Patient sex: M
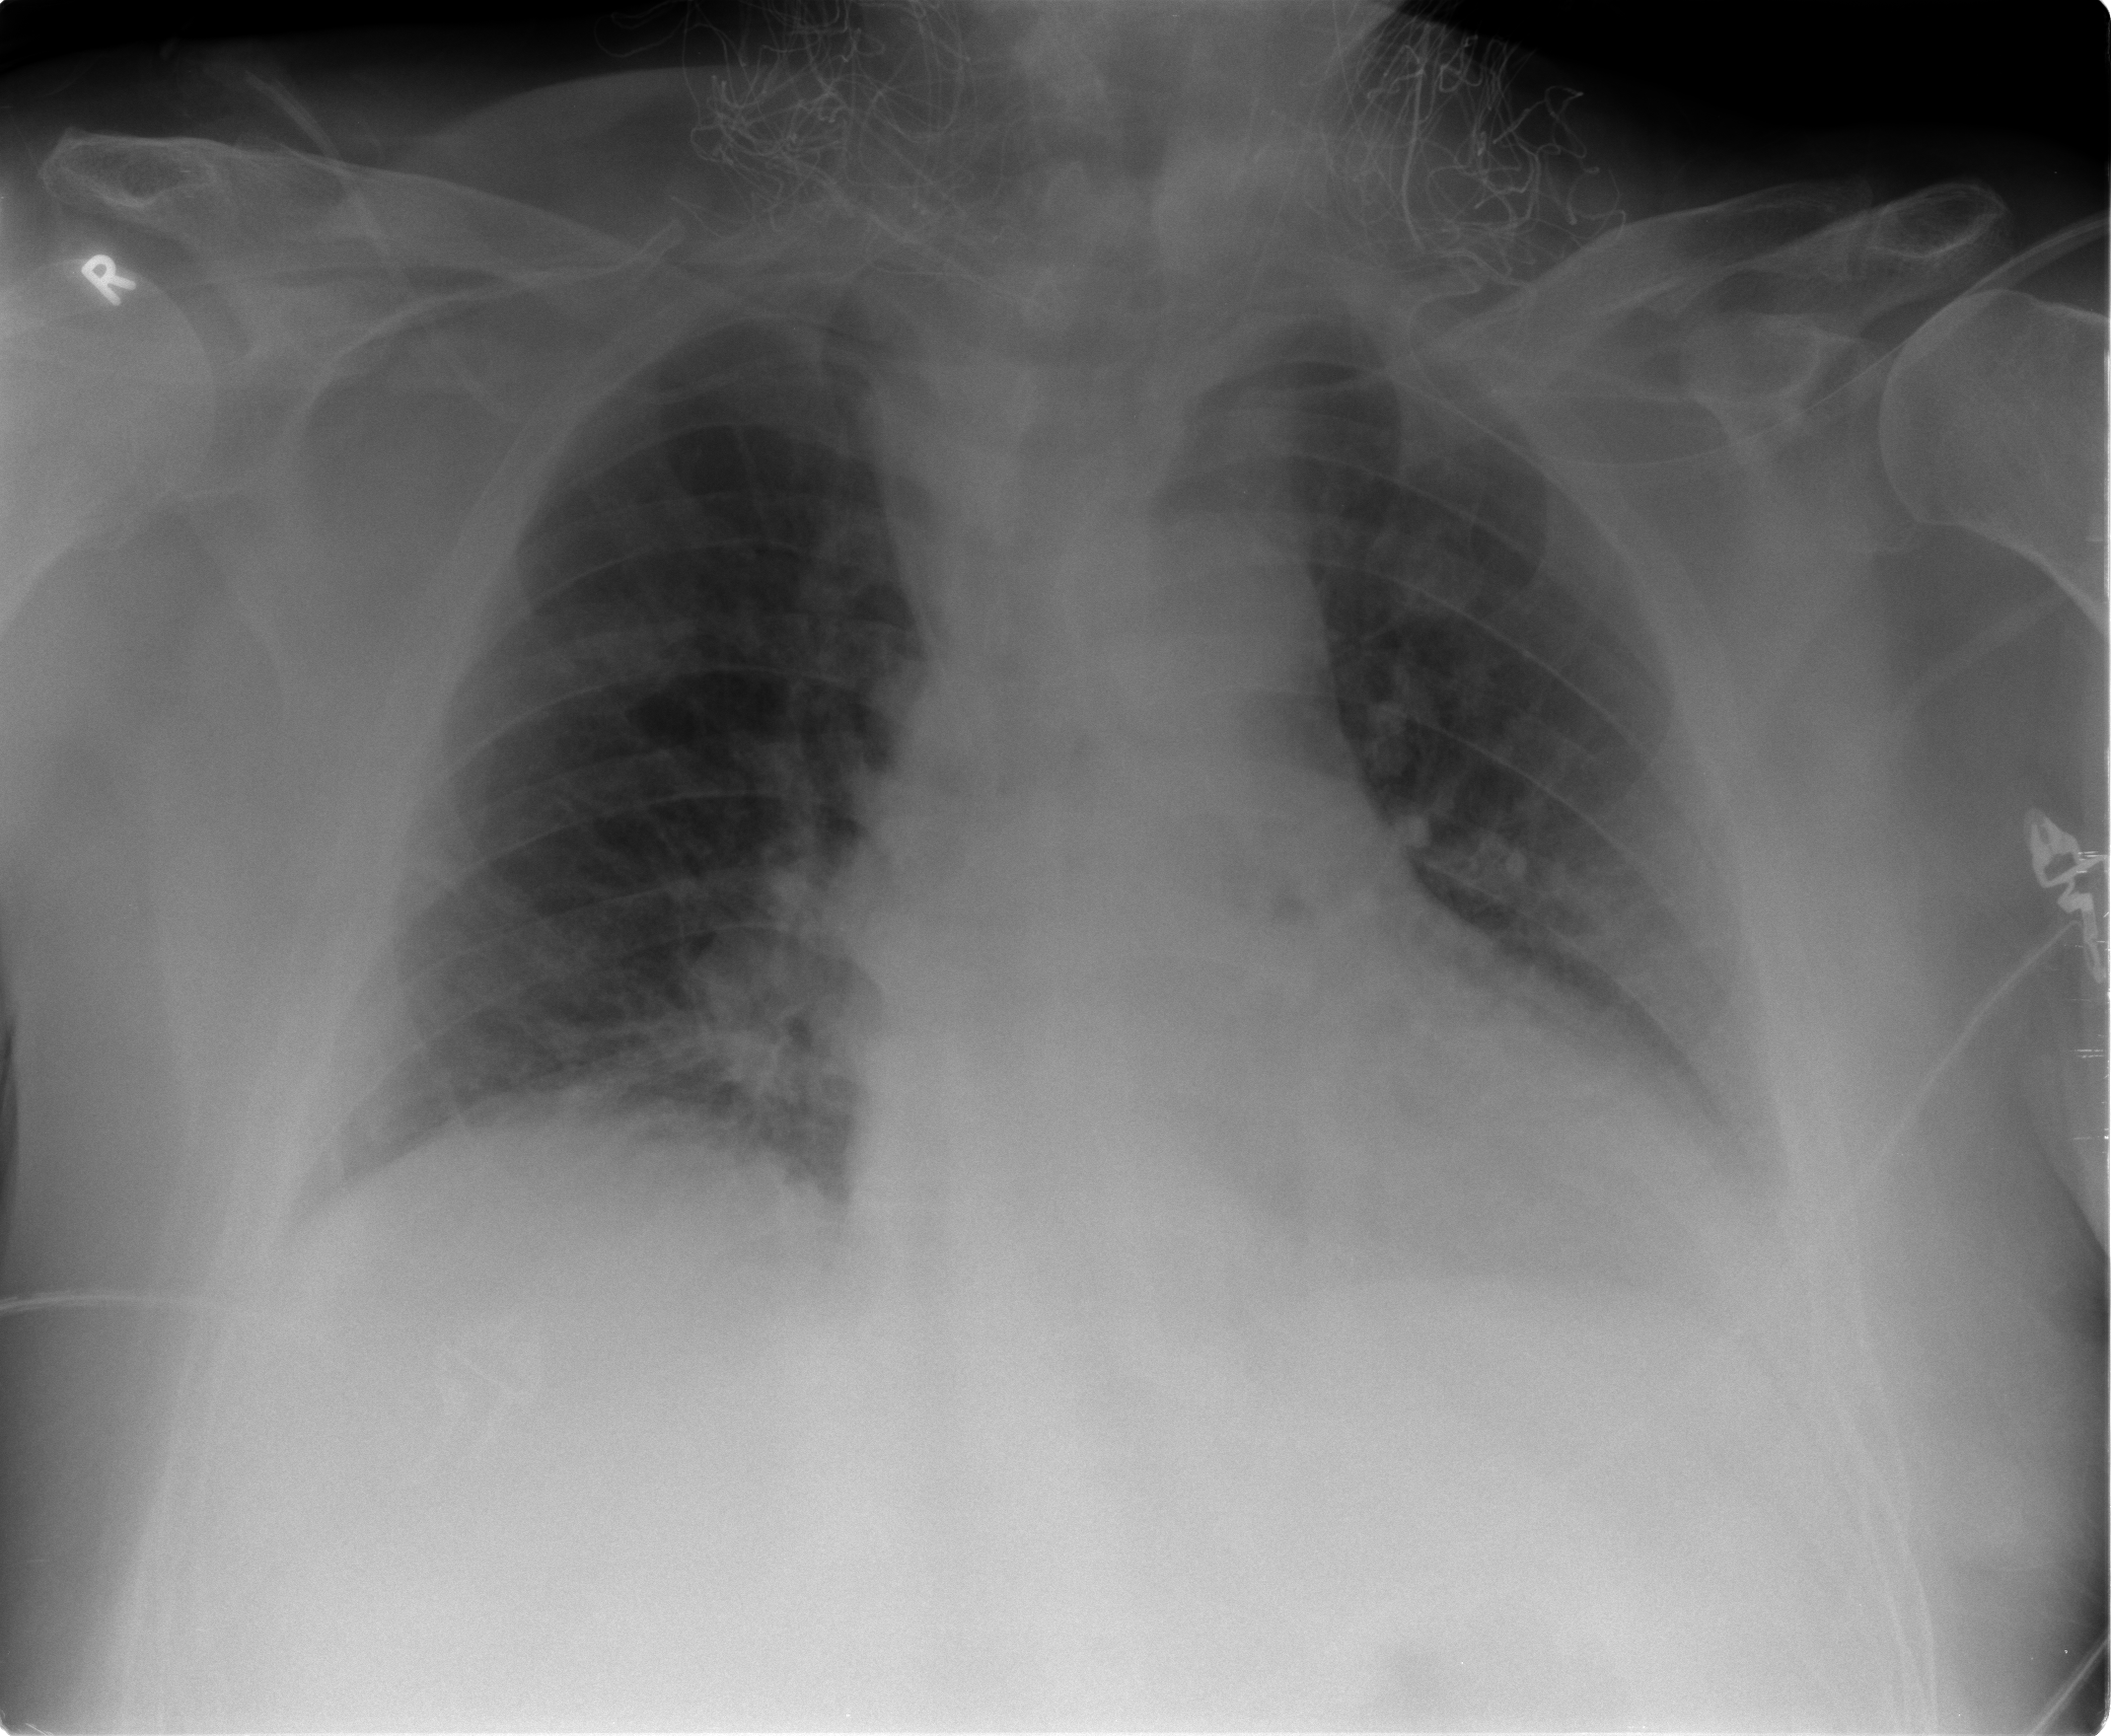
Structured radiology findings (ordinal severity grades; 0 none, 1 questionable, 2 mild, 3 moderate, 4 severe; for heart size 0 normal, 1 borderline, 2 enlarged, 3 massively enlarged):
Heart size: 2
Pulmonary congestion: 1
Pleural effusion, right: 0
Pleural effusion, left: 2
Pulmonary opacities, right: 0
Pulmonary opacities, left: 0
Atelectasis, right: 0
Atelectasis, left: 0